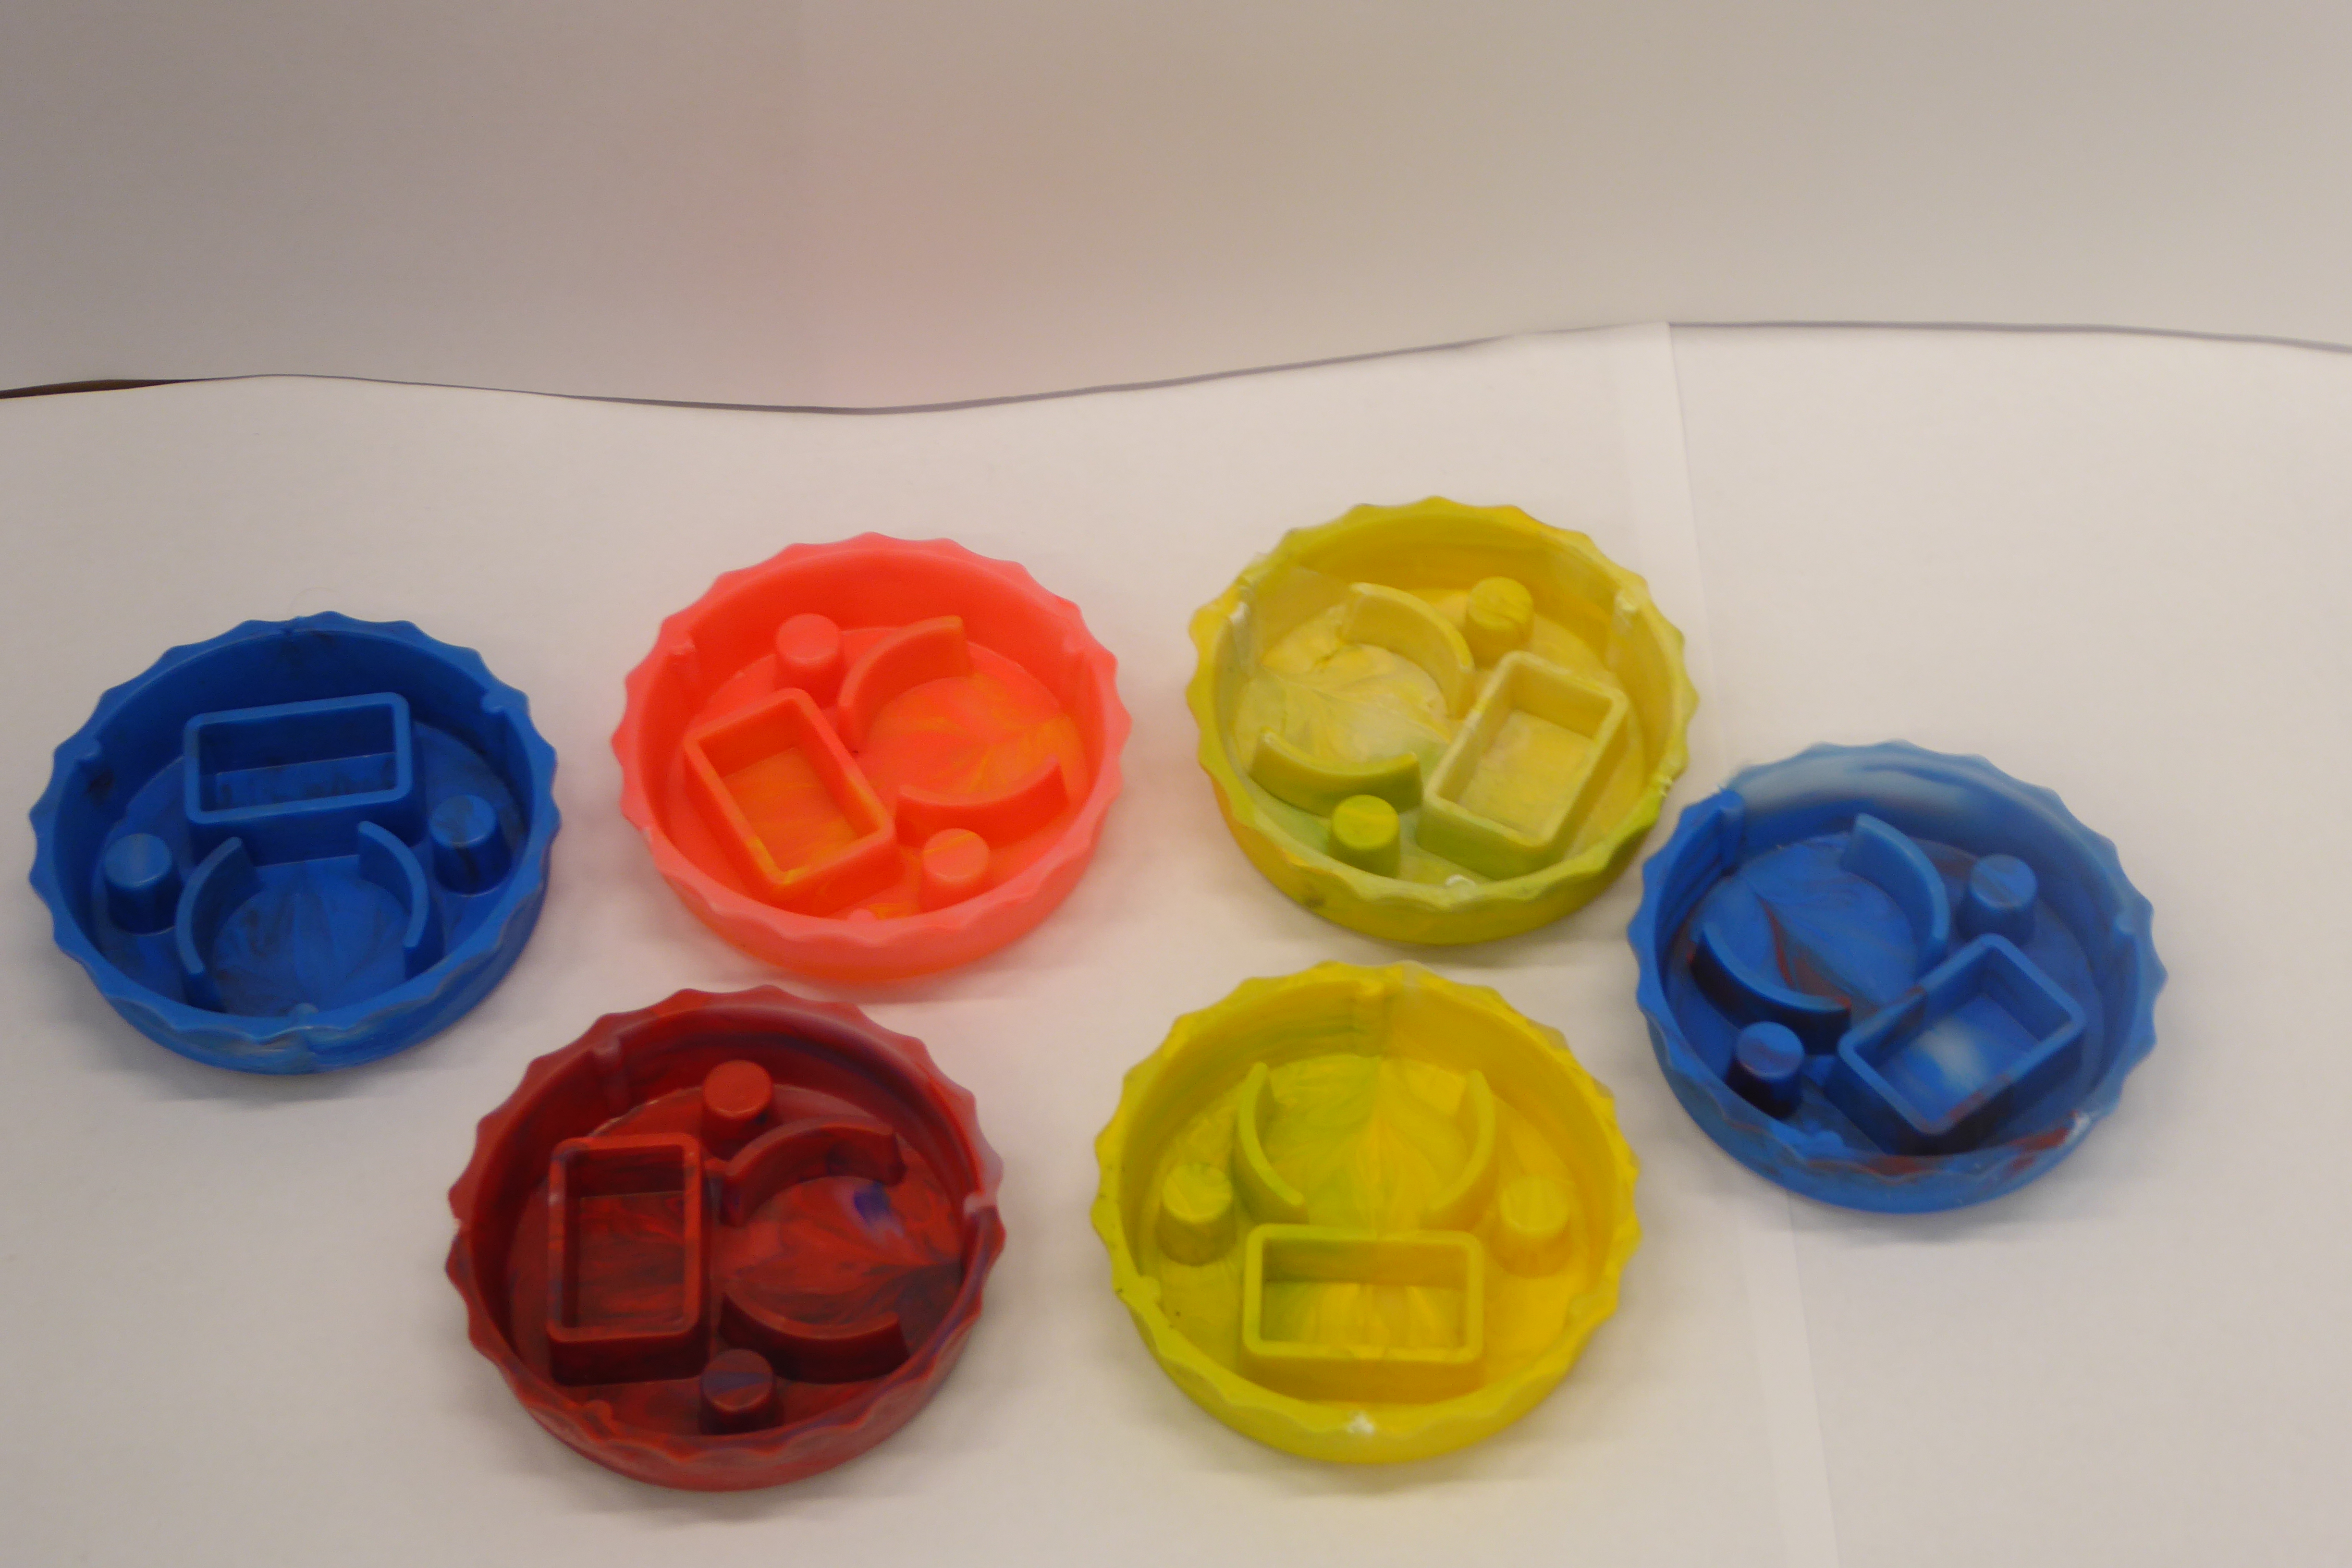
Label: Bottle Opener - Cover